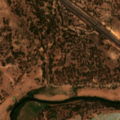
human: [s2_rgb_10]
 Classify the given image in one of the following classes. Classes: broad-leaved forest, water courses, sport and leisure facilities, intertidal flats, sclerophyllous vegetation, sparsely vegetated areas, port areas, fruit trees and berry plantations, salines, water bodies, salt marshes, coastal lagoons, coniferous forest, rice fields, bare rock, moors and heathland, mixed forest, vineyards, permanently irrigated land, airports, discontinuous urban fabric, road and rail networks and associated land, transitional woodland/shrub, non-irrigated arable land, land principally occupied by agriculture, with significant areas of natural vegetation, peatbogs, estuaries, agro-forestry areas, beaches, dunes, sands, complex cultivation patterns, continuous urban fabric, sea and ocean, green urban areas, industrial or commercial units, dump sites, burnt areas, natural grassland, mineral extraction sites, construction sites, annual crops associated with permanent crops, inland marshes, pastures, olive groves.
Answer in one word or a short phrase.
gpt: road and rail networks and associated land, non-irrigated arable land, permanently irrigated land, agro-forestry areas